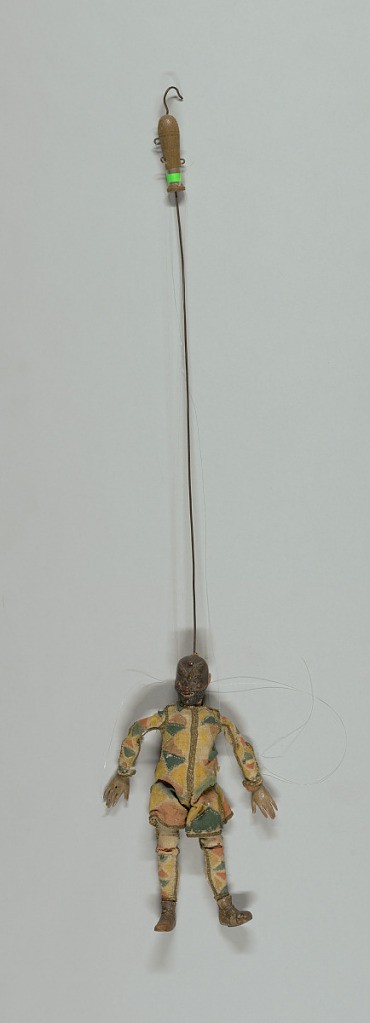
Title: Harlequin
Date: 18th century
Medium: Carved and painted wood, glass and woven cloth
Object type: Puppet
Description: Set of Commedia dell'arte marionettes, each with facial masks and costume of stock character. Harlequin shown with bearded mask and rosy cheeks and nose. Multicolored patchwork costume.